Interaction volume radius: 5 \u00c5
Interaction volume height: 10 \u00c5
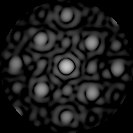
Disorder parameter: 0.2436